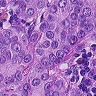
Metastatic tissue present: yes